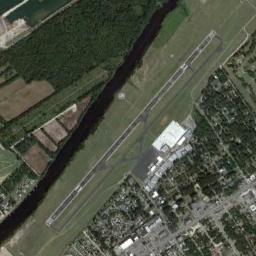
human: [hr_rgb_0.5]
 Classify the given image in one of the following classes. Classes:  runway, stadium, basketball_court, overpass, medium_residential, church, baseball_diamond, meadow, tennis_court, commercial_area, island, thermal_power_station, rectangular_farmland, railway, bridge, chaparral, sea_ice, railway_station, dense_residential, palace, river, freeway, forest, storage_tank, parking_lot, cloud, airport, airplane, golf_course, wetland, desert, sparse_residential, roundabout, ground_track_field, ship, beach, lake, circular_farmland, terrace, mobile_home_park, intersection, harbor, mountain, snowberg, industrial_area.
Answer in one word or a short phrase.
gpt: airport